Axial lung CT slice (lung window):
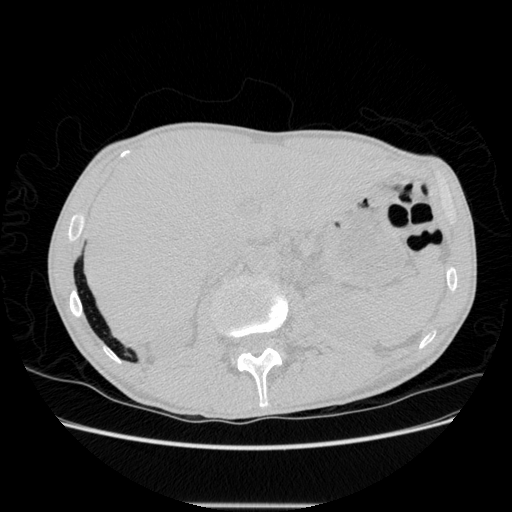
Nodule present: no